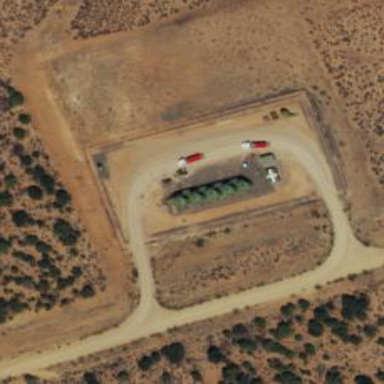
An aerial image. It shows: Storage tank that is man-made.